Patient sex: F
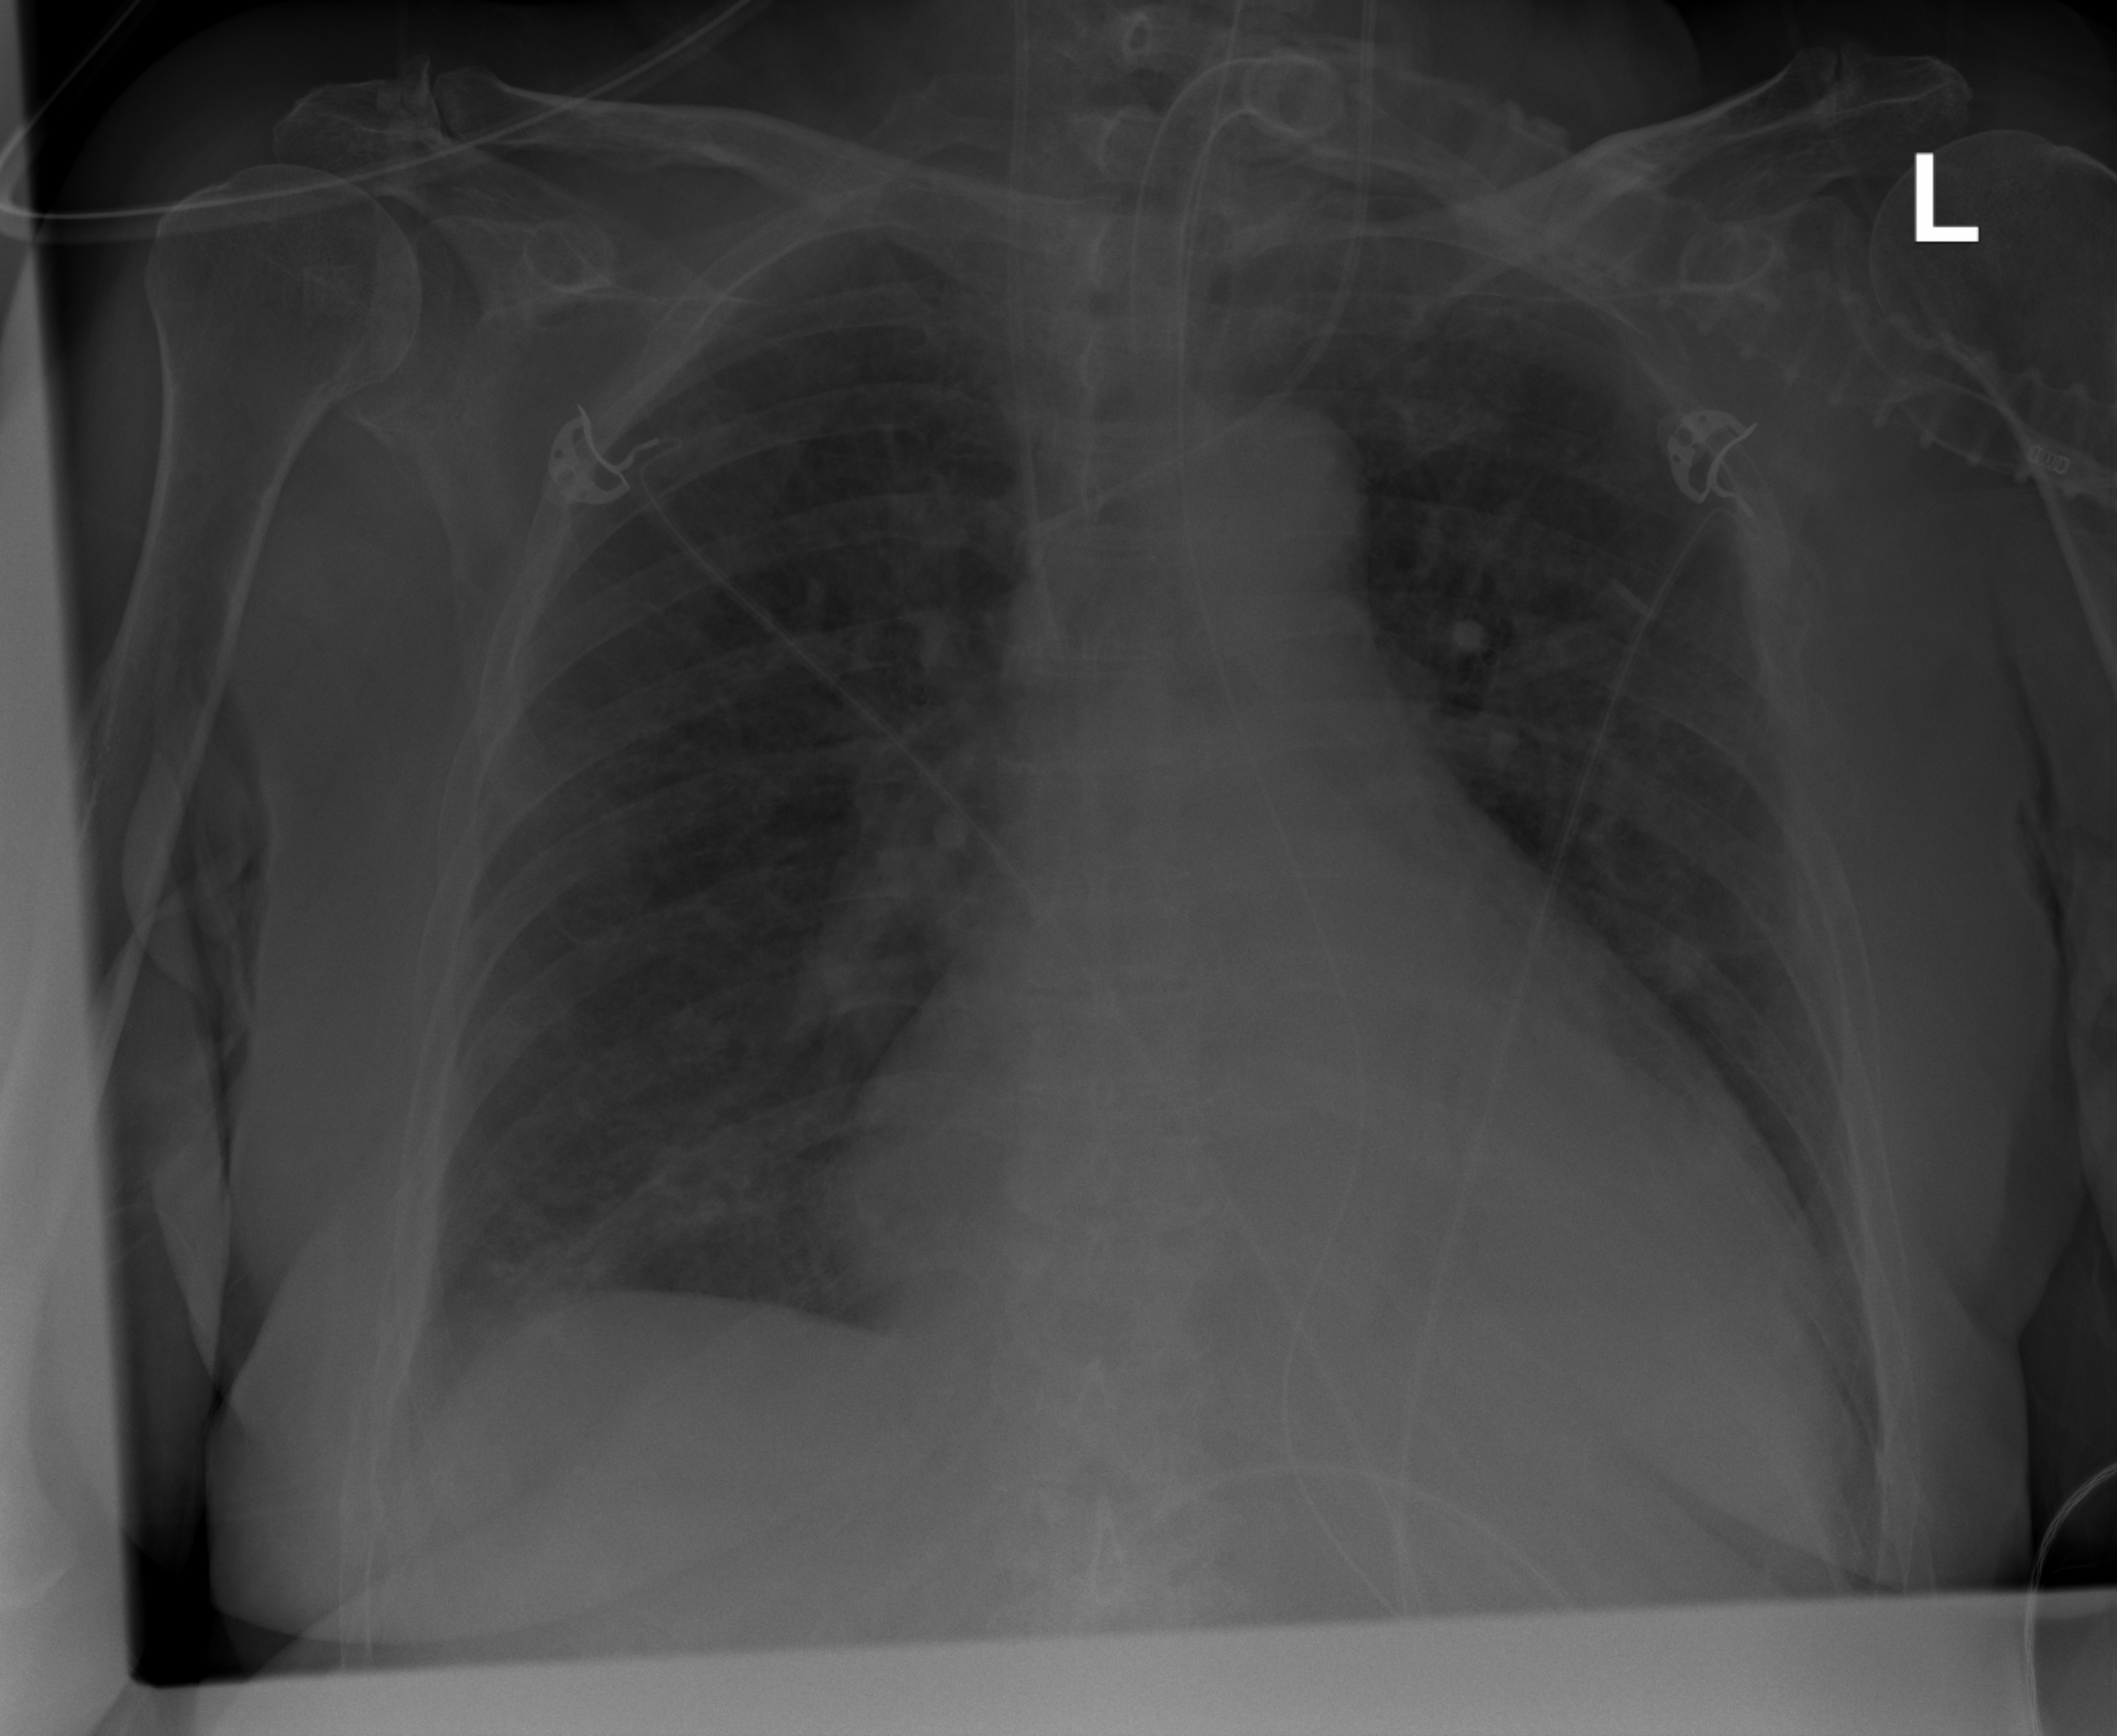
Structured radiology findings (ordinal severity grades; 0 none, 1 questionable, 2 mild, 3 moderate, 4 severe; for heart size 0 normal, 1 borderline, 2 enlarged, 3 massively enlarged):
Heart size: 2
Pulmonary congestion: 2
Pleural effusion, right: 2
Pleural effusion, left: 1
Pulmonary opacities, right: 2
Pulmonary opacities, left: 2
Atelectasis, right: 2
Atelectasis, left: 2